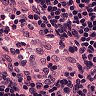
Metastatic tissue present: no